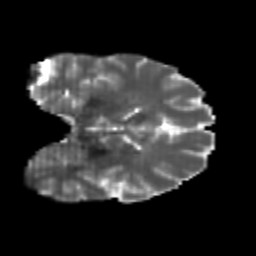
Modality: T2w
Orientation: coronal
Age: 20
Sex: male
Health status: healthy
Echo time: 0.074 s